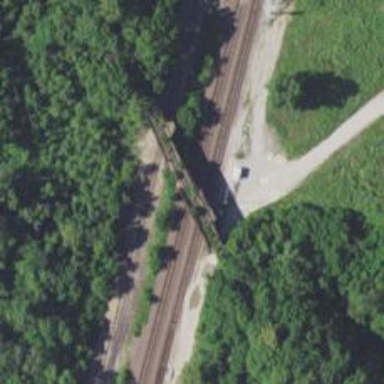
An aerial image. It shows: Abandoned railroad bridge.